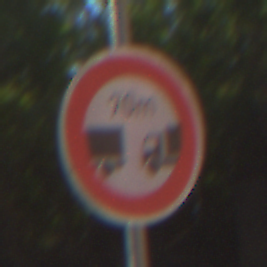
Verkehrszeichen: VerbotUnterschreitenMindestabstand
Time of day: MorningAfternoon
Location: Outdoor (Suburban)
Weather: PartlyCloudy
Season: NotSpecified
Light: Natural